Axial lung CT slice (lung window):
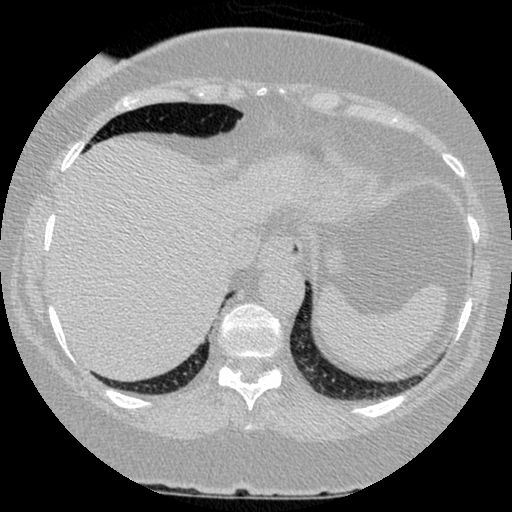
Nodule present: no